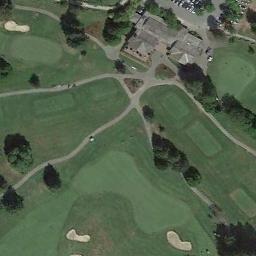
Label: golf_course